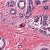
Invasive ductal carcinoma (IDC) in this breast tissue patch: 0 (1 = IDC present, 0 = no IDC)